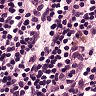
Metastatic tissue present: no